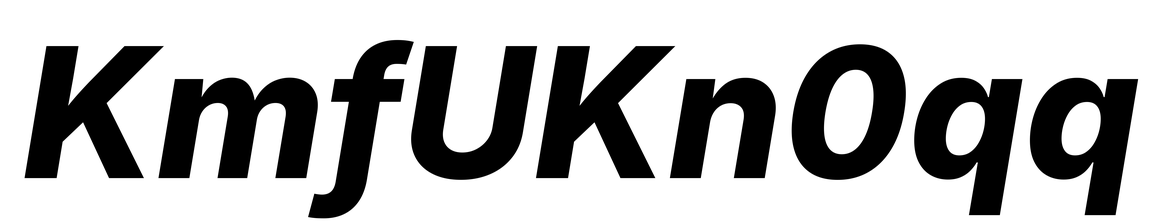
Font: Inter-Italic_ExtraBold_Italic